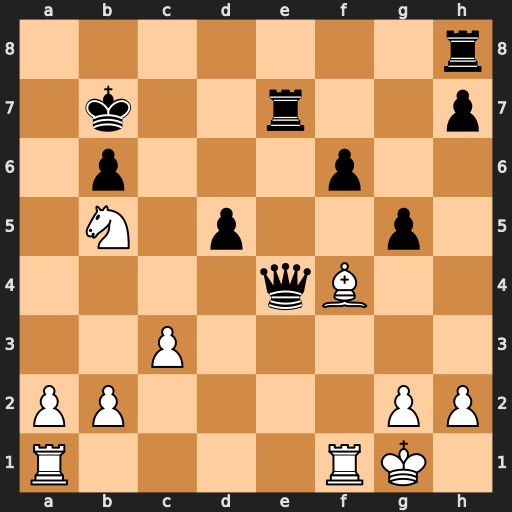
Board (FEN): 7r/1k2r2p/1p3p2/1N1p2p1/4qB2/2P5/PP4PP/R4RK1
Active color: w
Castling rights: -
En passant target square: -
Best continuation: Nd6+ Kc6 Nxe4